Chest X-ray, PA view. Patient: 52 years old, sex M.
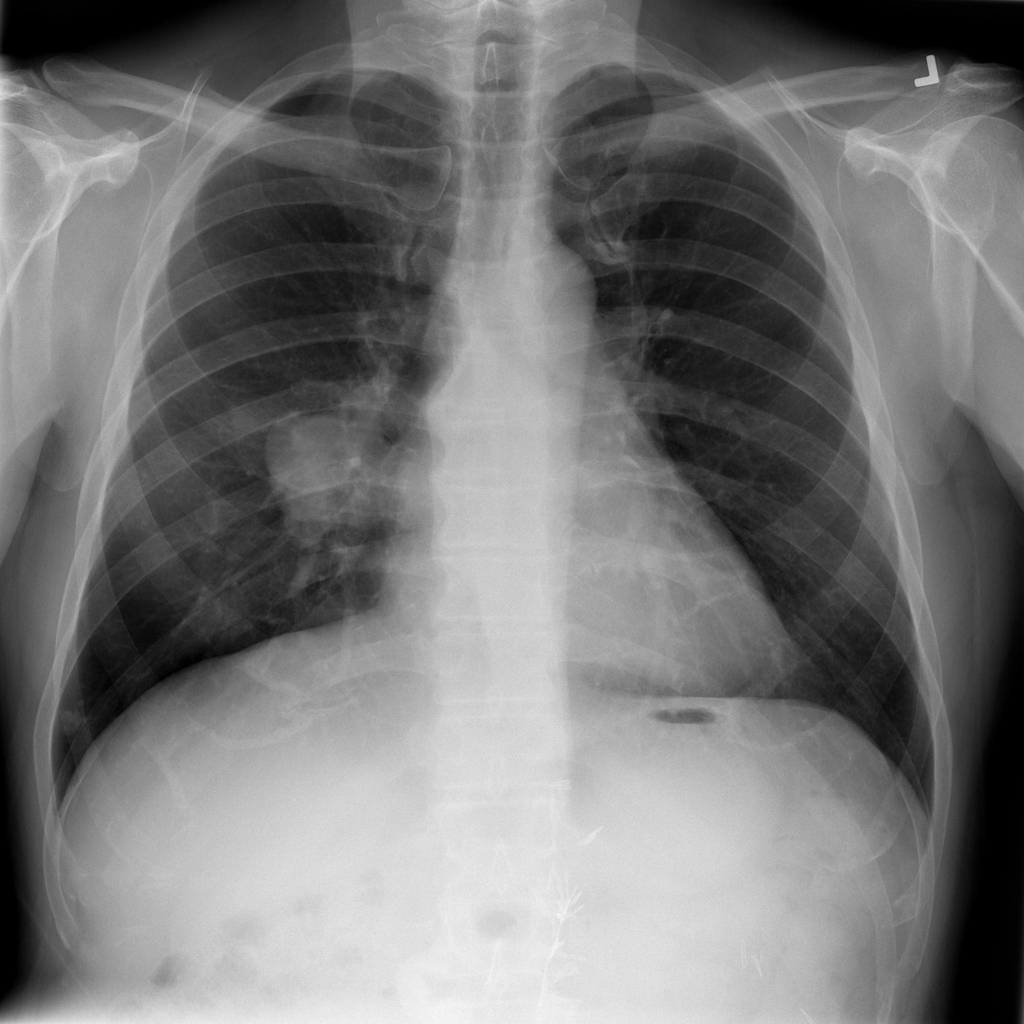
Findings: Mass, Nodule